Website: apple
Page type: billing-address
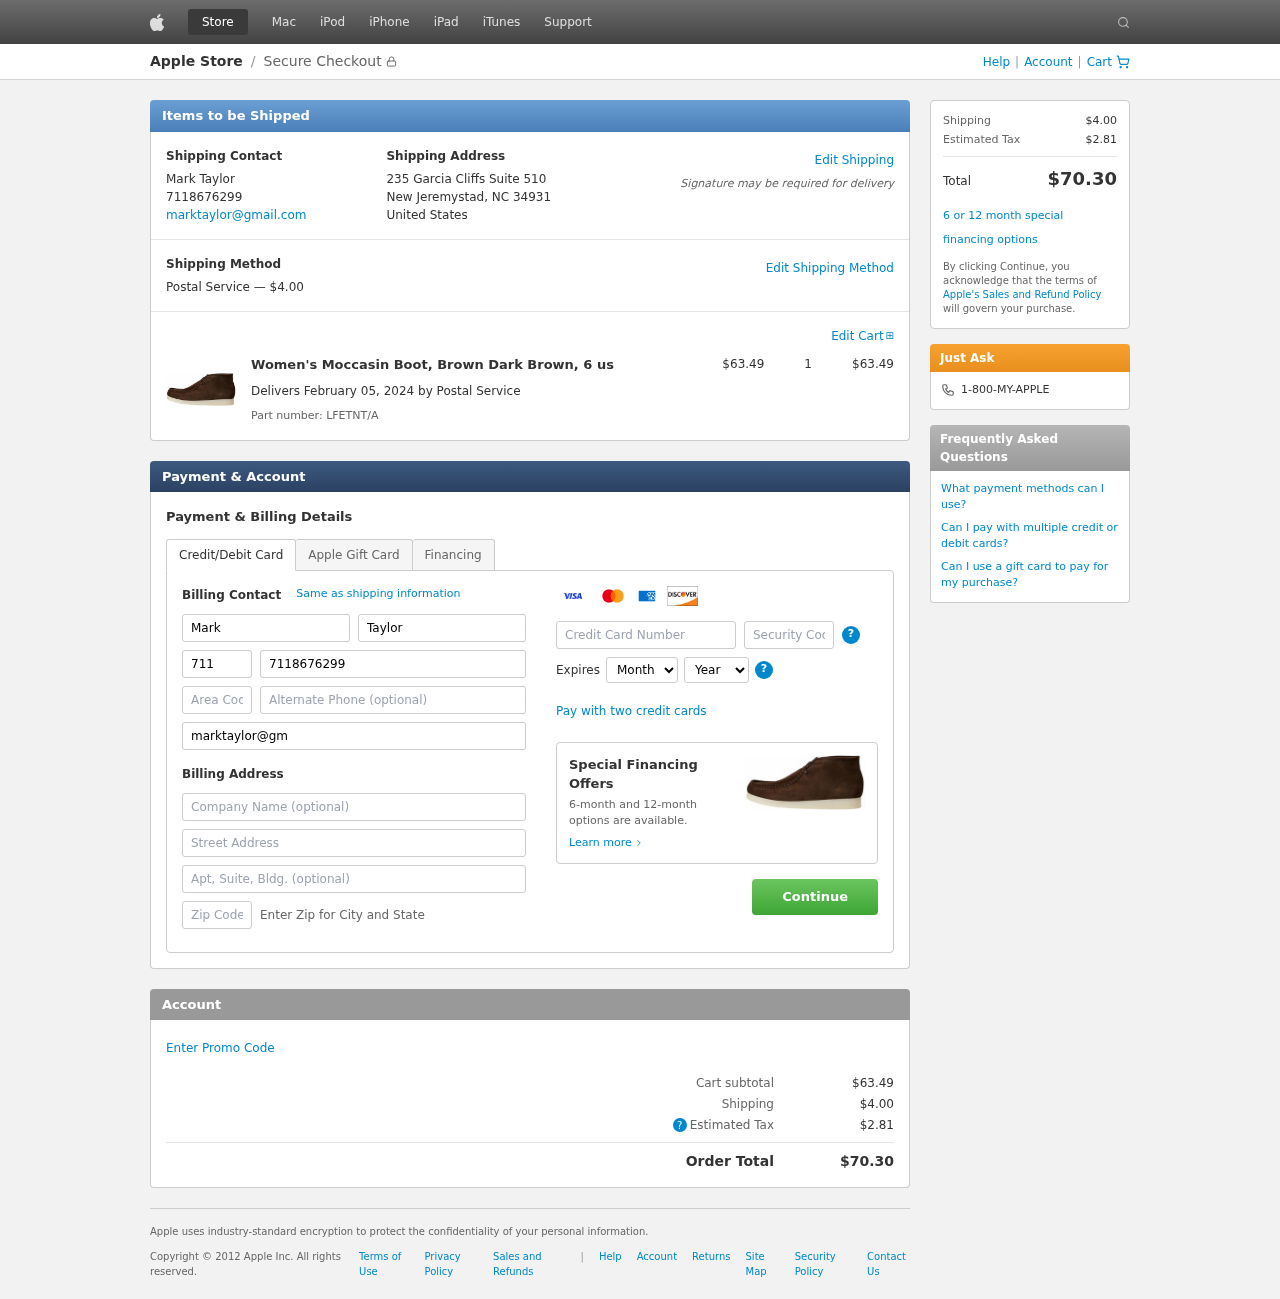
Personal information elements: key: PII_CARD_CVV
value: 944
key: PII_CARD_EXPIRY_MONTH
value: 02
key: PII_CARD_EXPIRY_YEAR
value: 27
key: PII_CARD_NUMBER
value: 4087 5552 4096 0402
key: PII_CITY_STATE_ZIP
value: New Jeremystad, NC 34931
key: PII_COMPANY
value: Young, Perkins and Clark
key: PII_COUNTRY
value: United States
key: PII_EMAIL
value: marktaylor@gmail.com
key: PII_FIRSTNAME
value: Mark
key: PII_FULLNAME
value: Mark Taylor
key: PII_LASTNAME
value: Taylor
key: PII_PHONE
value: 7118676299
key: PII_PHONE_AREA
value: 711
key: PII_STREET
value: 235 Garcia Cliffs Suite 510
Product elements: key: PRODUCT1_NAME
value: Women's Moccasin Boot, Brown Dark Brown, 6 us
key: PRODUCT1_PRICE
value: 63.49
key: PRODUCT1_QUANTITY
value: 1
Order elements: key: ORDER_SHIPPING_COST
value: $4.00
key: ORDER_SUBTOTAL
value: $63.49
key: ORDER_DELIVERY_DATE
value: February 05, 2024
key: ORDER_PART_NUMBER
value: LFETNT/A
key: ORDER_TAX
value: $2.81
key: ORDER_TOTAL
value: $70.30